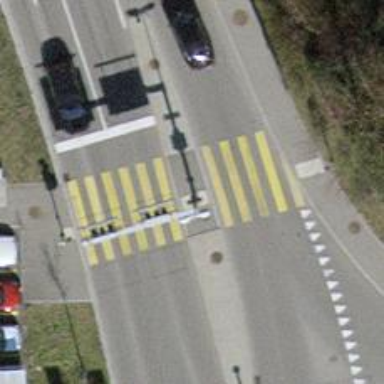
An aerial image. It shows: Crossing with traffic signals.